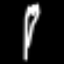
Label: fork